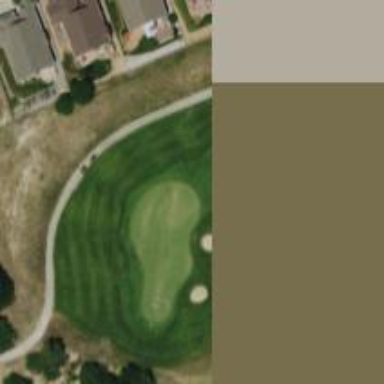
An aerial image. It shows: View of golf hole.